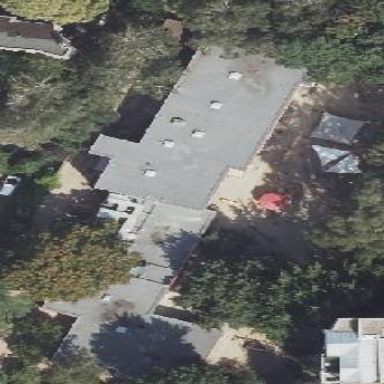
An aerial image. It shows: Kindergarten building.